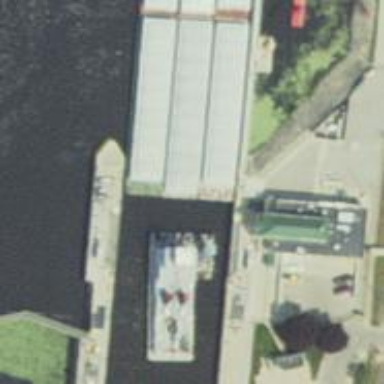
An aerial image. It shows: Lock gate along waterway.